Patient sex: F
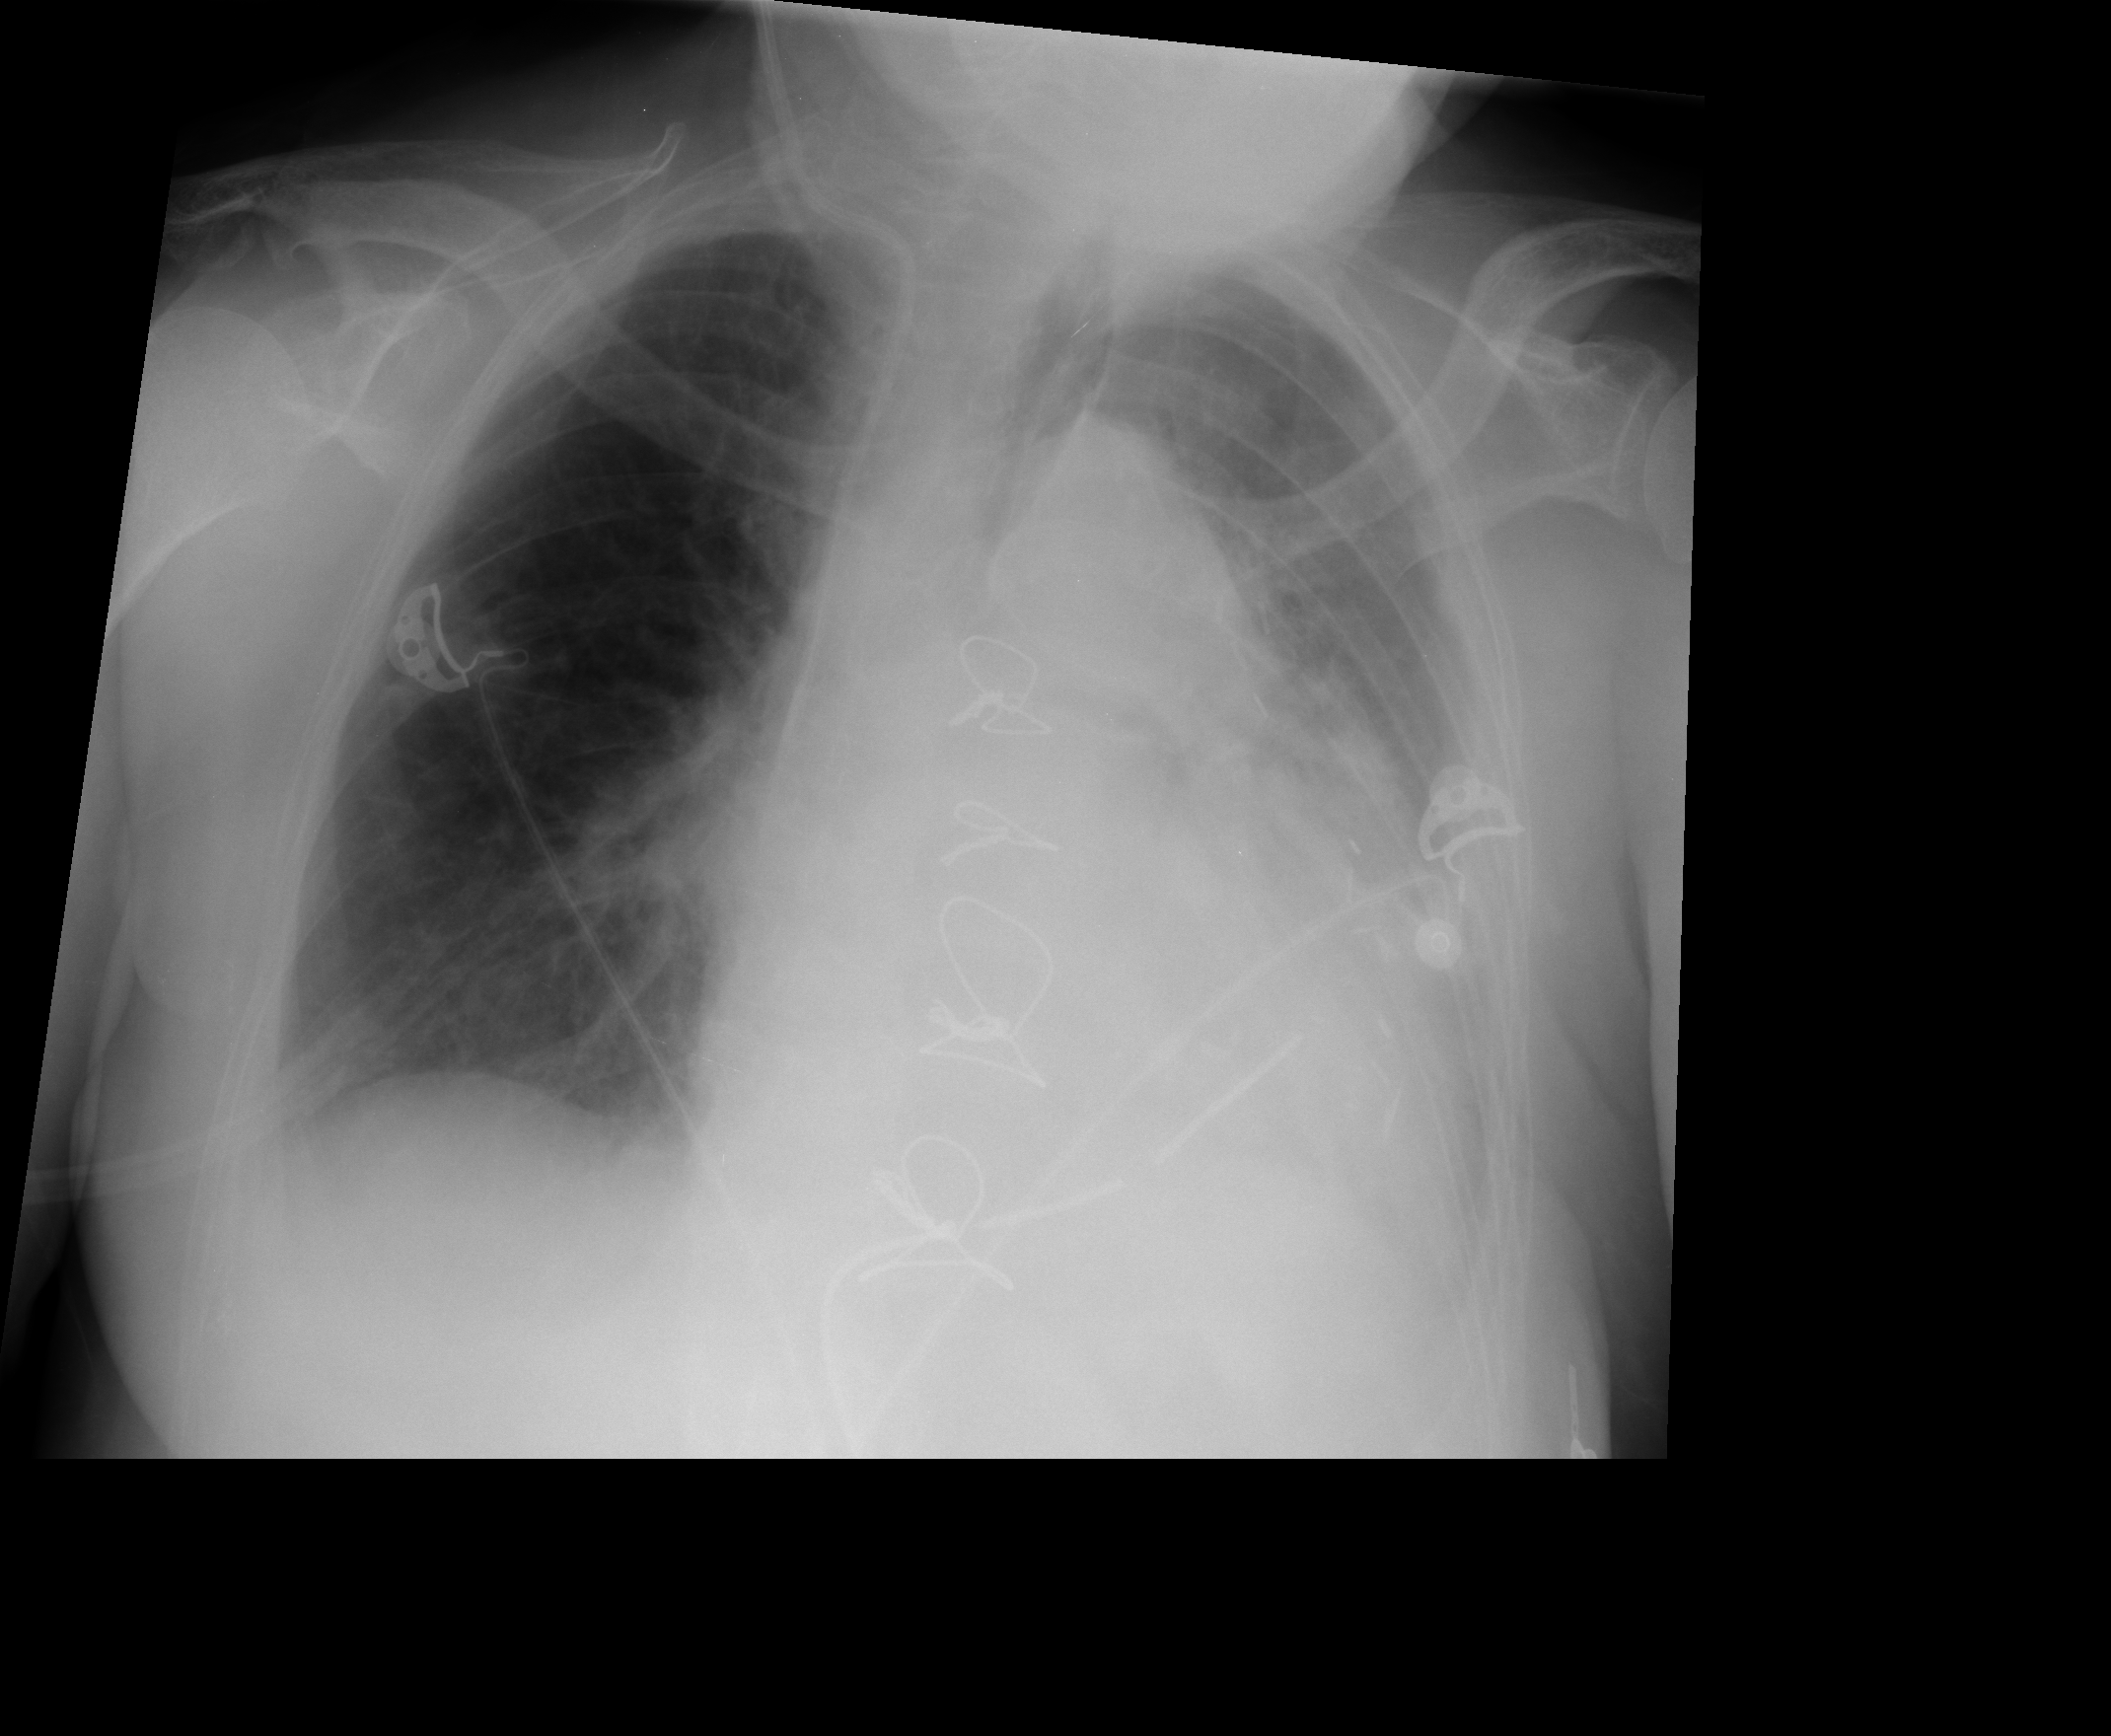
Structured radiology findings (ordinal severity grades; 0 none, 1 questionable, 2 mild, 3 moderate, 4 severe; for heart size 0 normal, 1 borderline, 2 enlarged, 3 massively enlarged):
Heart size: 2
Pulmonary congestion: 1
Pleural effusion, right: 2
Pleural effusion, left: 2
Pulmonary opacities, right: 1
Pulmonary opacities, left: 1
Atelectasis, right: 2
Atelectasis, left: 2